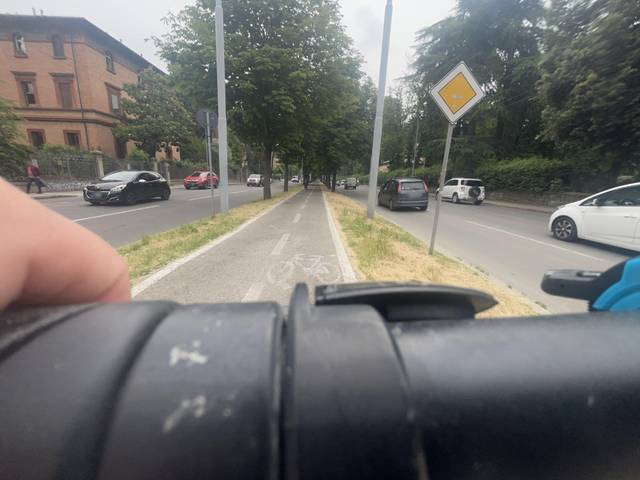
Region: Italy
Coordinates: 44.485, 11.349